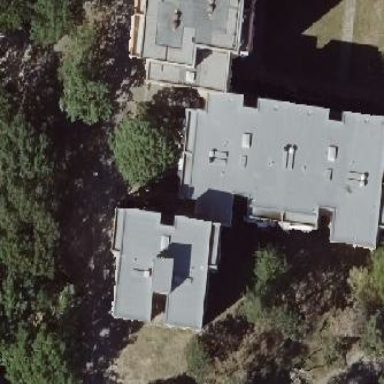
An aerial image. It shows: Apartment building with flat roof.